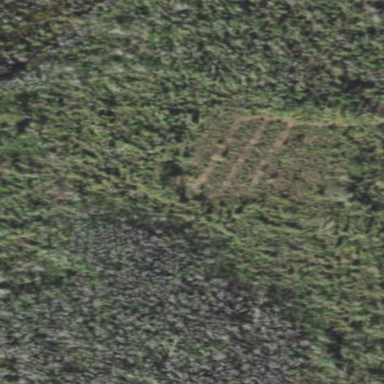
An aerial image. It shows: Forest area dominated by needle-leaved trees.